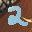
Label: 2